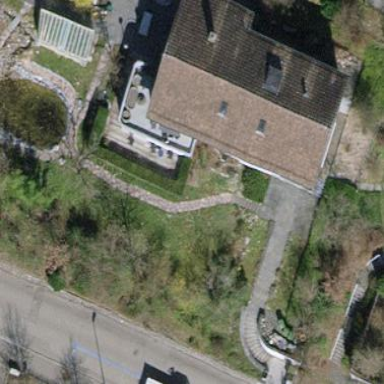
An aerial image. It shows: Semidetached house with gabled roof.